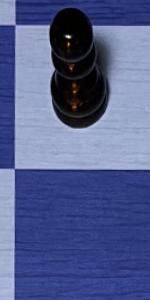
Label: Empty